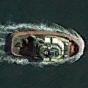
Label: Towing_vessel